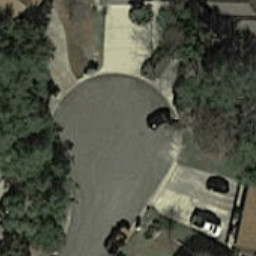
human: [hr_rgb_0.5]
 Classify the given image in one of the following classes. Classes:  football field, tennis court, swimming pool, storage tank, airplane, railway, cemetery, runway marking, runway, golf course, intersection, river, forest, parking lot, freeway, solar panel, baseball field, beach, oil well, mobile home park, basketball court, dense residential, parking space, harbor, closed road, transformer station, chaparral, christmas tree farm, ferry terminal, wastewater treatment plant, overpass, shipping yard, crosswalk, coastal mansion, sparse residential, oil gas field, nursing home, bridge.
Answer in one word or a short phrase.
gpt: closed road